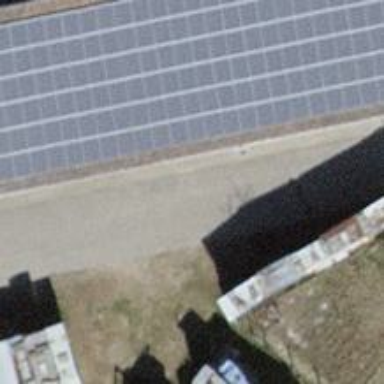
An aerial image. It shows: Solar power generator with photovoltaic panels.